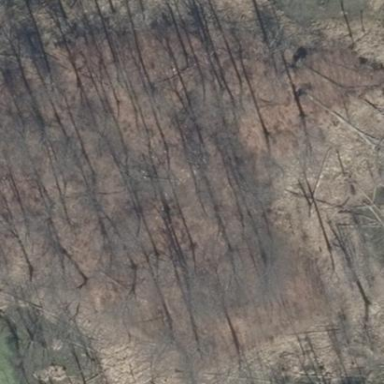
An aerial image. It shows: Deciduous broadleaved woodland.